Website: bh-photo
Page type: payment
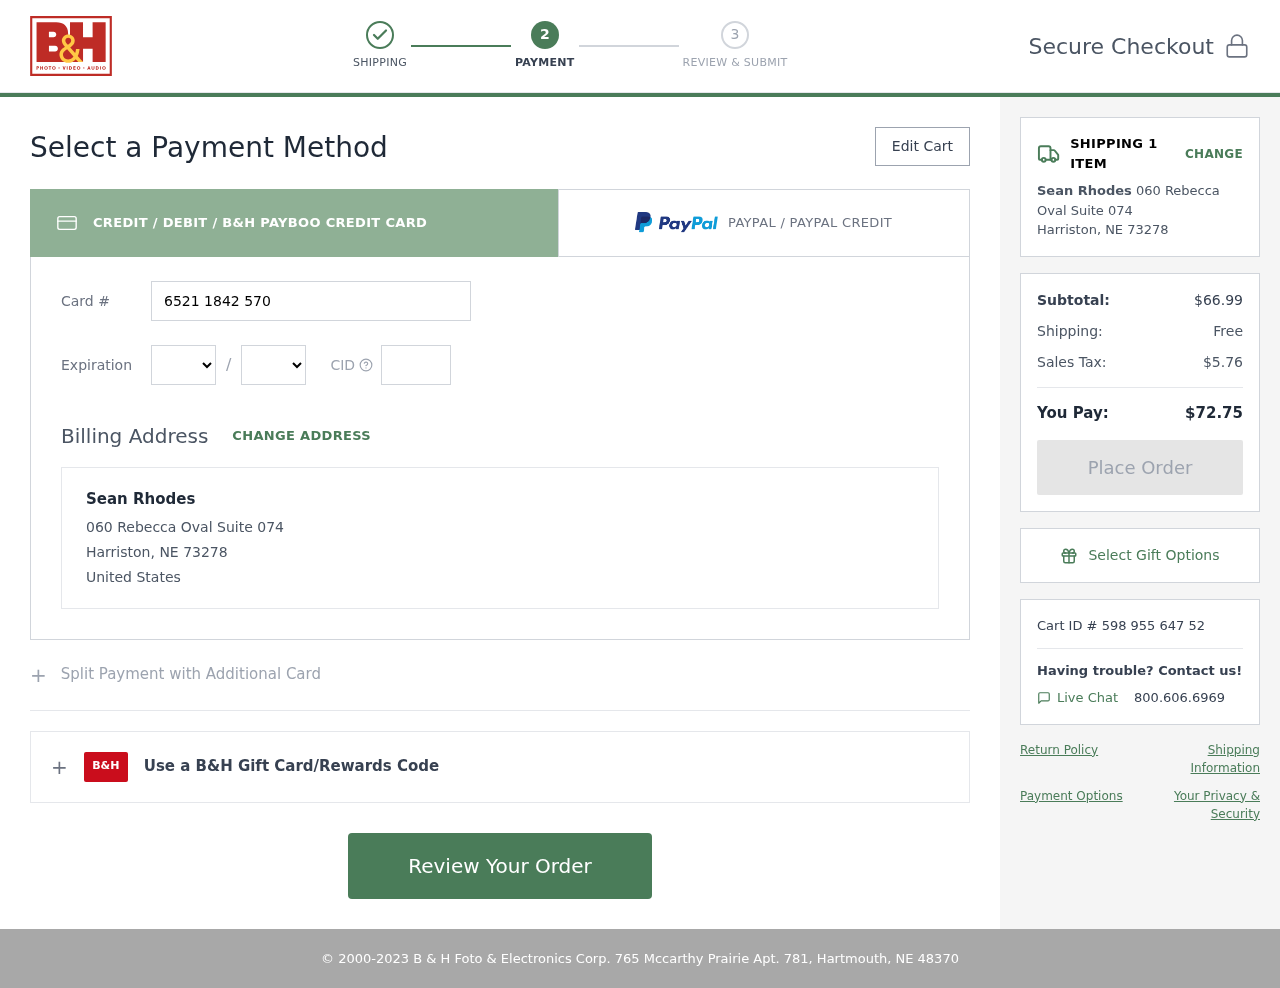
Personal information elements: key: PII_CARD_CVV
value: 737
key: PII_CARD_EXPIRY_MONTH
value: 04
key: PII_CARD_EXPIRY_YEAR
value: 28
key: PII_CARD_NUMBER
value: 6521 1842 5707 2628
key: PII_CITY_STATE_ZIP
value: Harriston, NE 73278
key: PII_COUNTRY
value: United States
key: PII_FULLNAME
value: Sean Rhodes
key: PII_STREET
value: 060 Rebecca Oval Suite 074
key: PII_FULLNAME2
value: Sean Rhodes
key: PII_CITY
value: Harriston
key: PII_STATE_ABBR
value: NE
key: PII_POSTCODE
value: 73278
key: PII_POSTCODE_FULL
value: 73278
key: PII_CITY_STATE
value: Harriston, NE
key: PII_POSTCODE_NUMERIC
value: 73278
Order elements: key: ORDER_NUM_ITEMS
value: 1
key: ORDER_SUBTOTAL
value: $66.99
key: ORDER_SHIPPING_COST
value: Free
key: ORDER_TAX
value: $5.76
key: ORDER_TOTAL
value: $72.75
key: ORDER_ID
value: Cart ID # 598 955 647 52